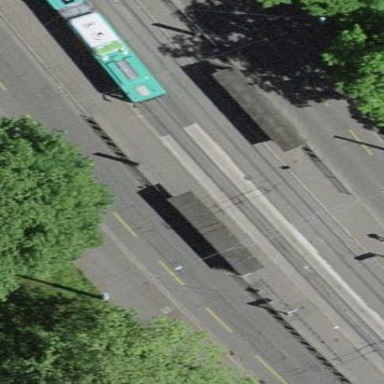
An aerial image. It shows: Platform with shelter serving public transport. This platform is designed for both railway and tram services.